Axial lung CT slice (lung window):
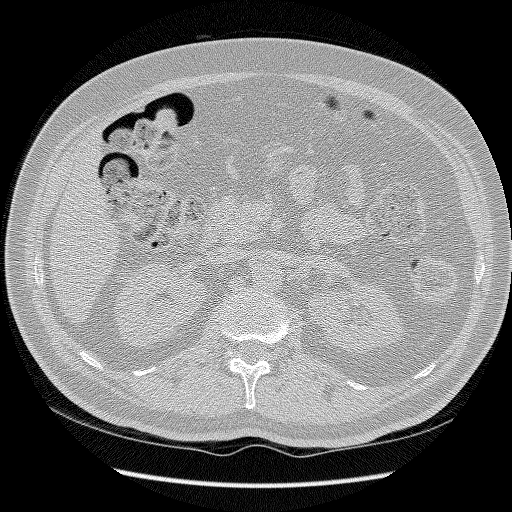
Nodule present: no